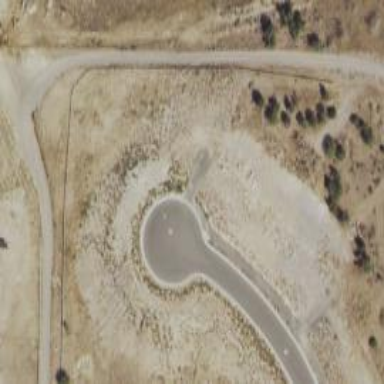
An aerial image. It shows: Turning circle on the road.